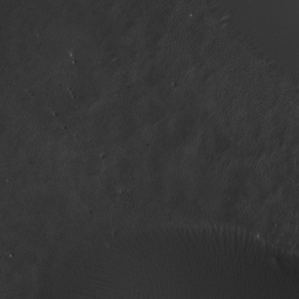
Label: non_frost